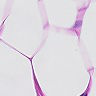
Metastatic tissue present: no